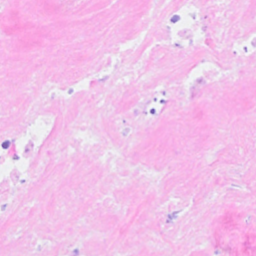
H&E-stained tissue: Breast